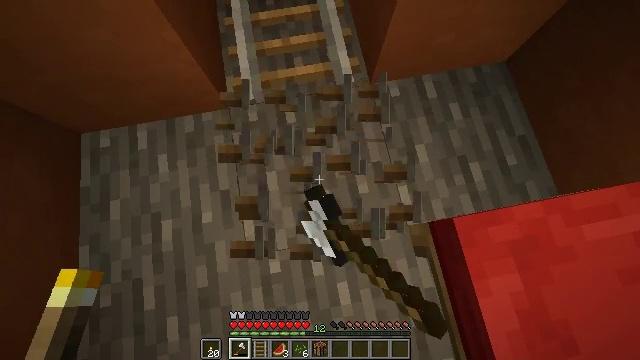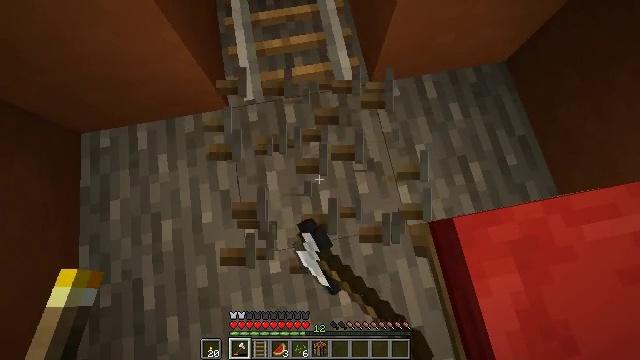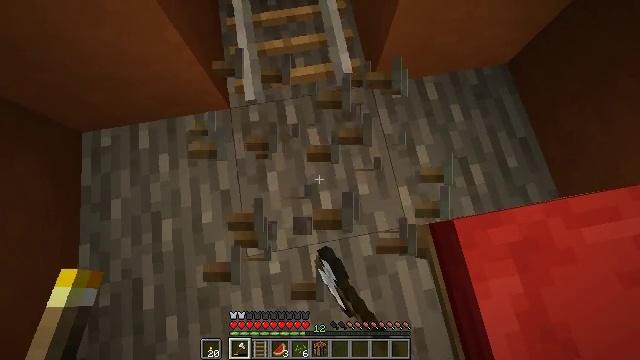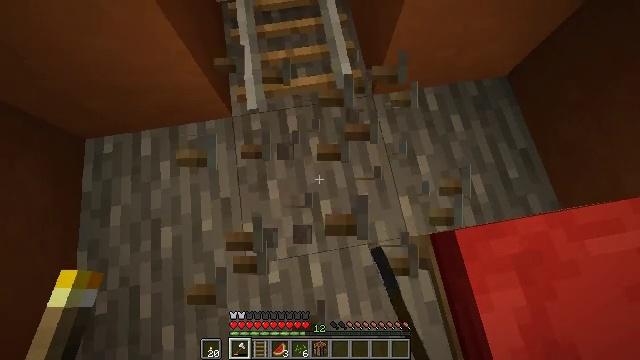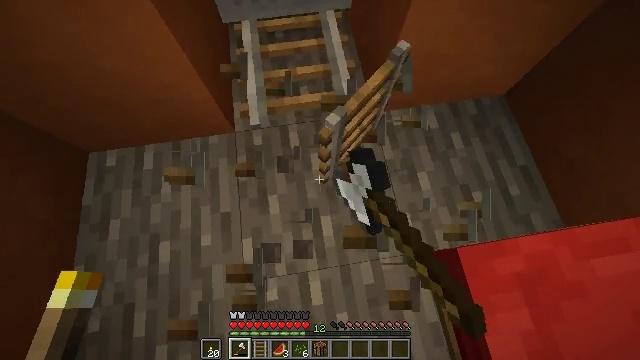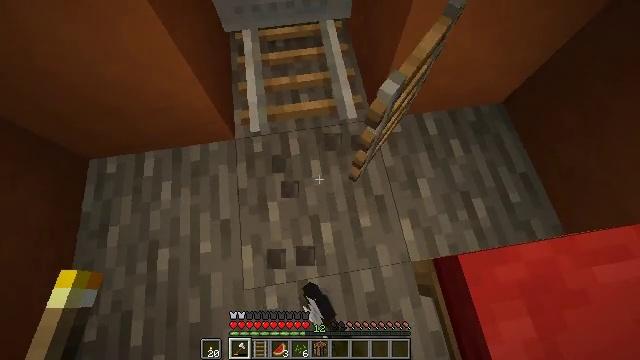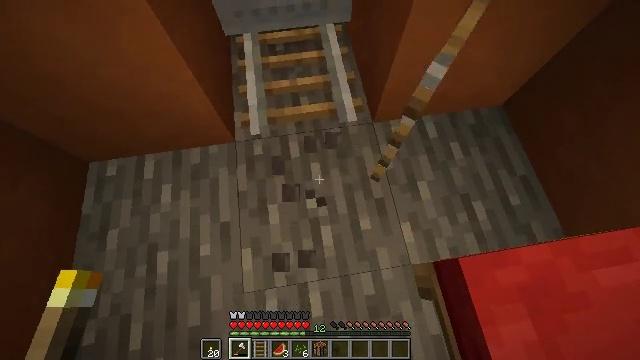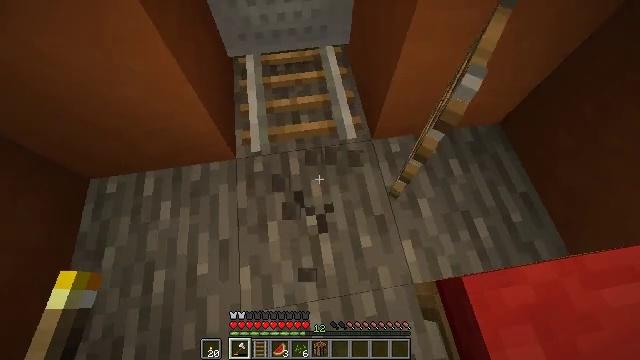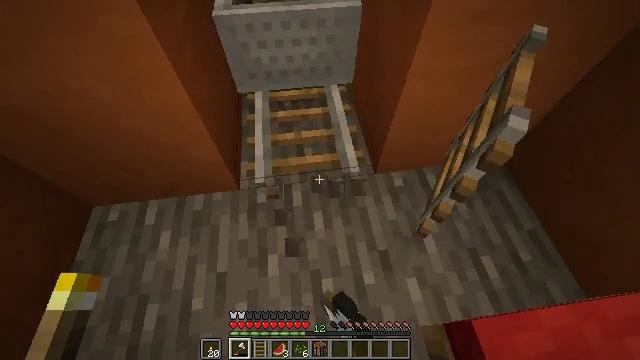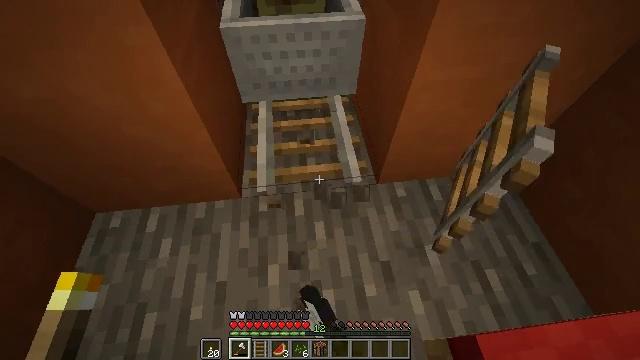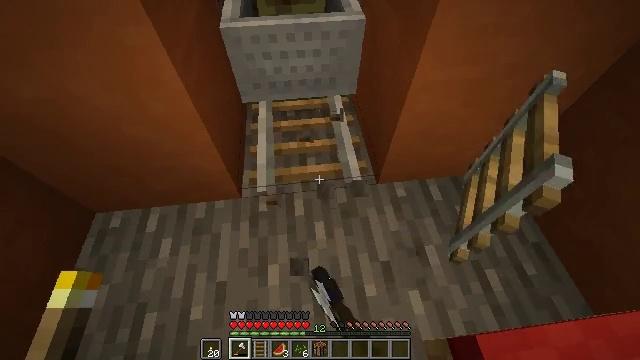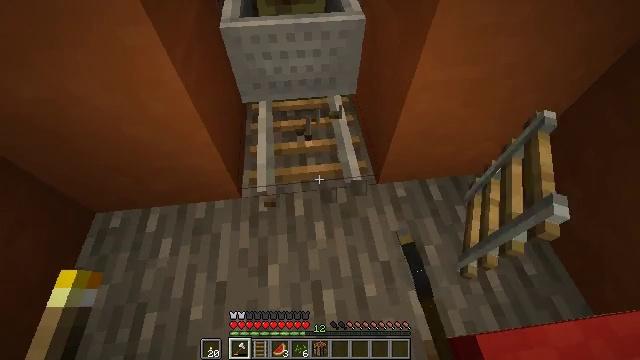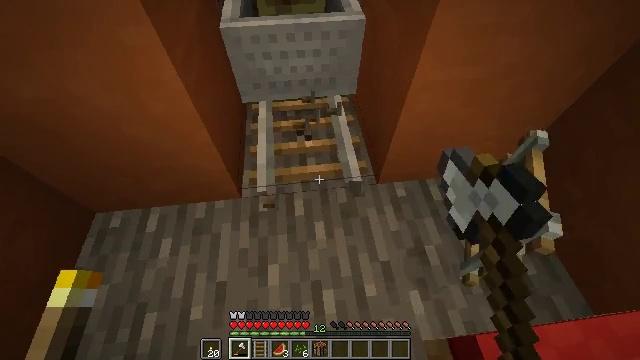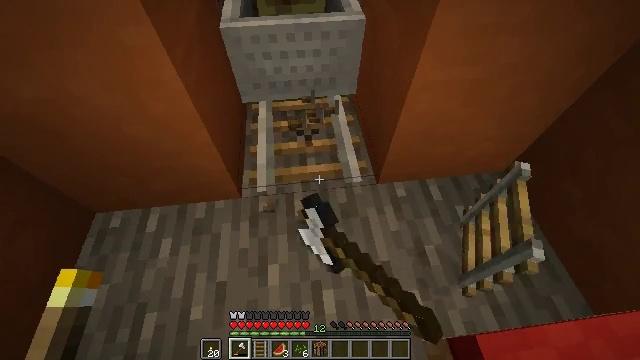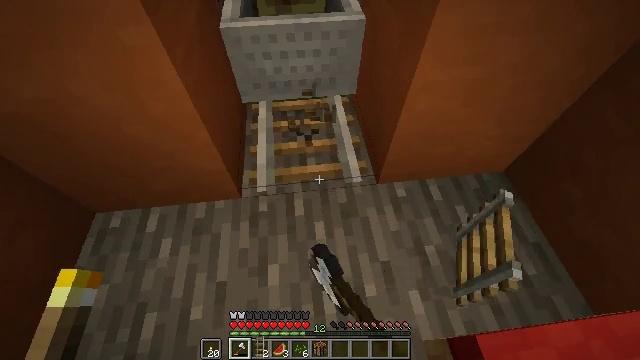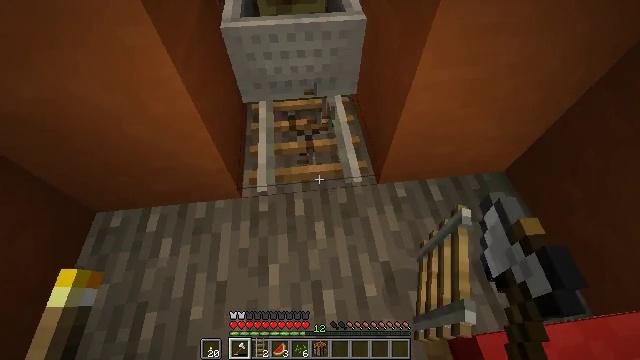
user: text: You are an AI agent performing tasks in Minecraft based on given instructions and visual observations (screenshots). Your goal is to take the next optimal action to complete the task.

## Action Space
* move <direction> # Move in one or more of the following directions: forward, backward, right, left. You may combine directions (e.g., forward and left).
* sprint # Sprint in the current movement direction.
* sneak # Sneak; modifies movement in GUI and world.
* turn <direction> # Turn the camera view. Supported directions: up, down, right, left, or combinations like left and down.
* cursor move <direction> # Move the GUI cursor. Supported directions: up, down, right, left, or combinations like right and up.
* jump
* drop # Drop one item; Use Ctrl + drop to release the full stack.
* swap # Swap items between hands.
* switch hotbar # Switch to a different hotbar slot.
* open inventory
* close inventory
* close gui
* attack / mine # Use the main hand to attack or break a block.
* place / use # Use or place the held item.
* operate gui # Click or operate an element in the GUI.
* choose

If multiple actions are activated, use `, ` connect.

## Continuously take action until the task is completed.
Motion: motion action
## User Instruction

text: Gather the rail for future use.
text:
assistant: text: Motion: attack / mine
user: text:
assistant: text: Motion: attack / mine
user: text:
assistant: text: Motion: turn up, attack / mine
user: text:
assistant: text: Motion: turn up, attack / mine
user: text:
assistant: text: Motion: turn up, attack / mine
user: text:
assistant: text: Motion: attack / mine
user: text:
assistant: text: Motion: turn up, attack / mine
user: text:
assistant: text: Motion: turn left and up, attack / mine
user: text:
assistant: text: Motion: turn up, attack / mine
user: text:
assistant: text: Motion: attack / mine
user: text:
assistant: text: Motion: attack / mine
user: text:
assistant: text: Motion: attack / mine
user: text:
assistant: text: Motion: attack / mine
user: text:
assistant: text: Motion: attack / mine
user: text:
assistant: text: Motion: attack / mine
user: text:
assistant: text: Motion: attack / mine
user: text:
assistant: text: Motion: attack / mine
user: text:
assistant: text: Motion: attack / mine
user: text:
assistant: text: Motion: attack / mine
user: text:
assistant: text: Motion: attack / mine
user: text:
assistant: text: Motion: attack / mine
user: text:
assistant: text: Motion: attack / mine
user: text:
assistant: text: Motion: attack / mine
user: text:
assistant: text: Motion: attack / mine
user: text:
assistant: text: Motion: attack / mine
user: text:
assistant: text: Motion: attack / mine
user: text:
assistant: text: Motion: attack / mine
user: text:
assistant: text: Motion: attack / mine
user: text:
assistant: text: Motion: attack / mine
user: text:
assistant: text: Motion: attack / mine